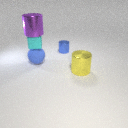
large blue rubber sphere below large purple metal cylinder